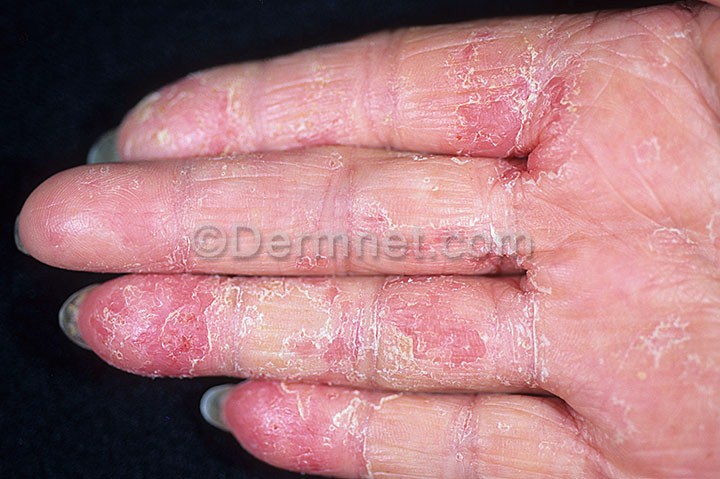
Disease: Eczema Photos